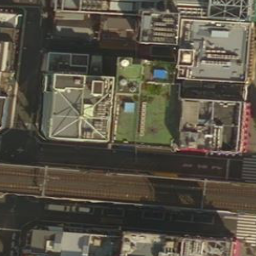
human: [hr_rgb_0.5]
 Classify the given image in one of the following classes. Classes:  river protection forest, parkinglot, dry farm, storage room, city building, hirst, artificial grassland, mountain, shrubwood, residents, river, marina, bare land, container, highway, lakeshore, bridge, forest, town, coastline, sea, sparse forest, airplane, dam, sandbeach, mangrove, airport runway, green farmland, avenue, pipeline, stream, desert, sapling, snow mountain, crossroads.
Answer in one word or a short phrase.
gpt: city building